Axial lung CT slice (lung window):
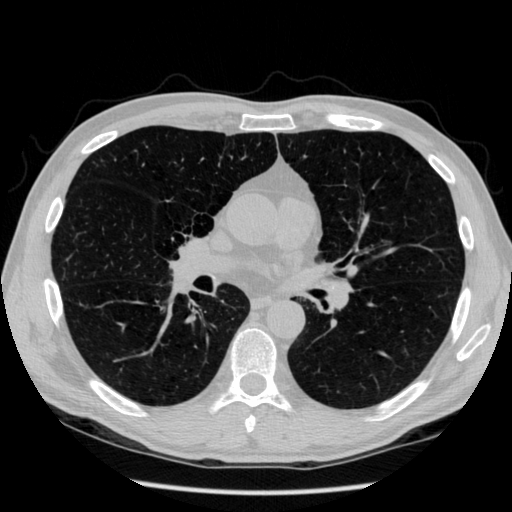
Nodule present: no